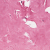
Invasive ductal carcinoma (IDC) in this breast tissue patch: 0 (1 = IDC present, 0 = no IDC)